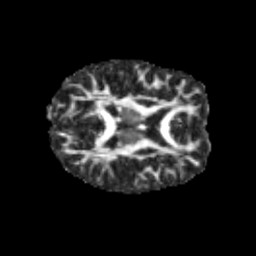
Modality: FA
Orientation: axial
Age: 13
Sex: female
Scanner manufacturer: siemens
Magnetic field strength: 3 T
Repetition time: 3.8 s
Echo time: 0.07 s